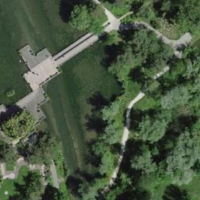
EUNIS habitat code: 53
Species observed at this site:
Lythrum salicaria
Fraxinus excelsior
Alcedo atthis
Sylvia borin
Aegithalos caudatus
Apis mellifera
Trifolium pratense
Sylvia atricapilla
Asplenium trichomanes
Poecile palustris
Larus michahellis
Ardea alba
Erithacus rubecula
Hygromia cinctella
Anas castanea
Tussilago farfara
Periparus ater
Cyanistes caeruleus
Chloris chloris
Passer domesticus
Bombus terrestris
Mareca penelope
Linaria purpurea
Saxicola rubetra
Mareca strepera
Mergus merganser
Milvus milvus
Milvus migrans
Cinclus cinclus
Motacilla alba
Sciurus vulgaris
Maniola jurtina
Chroicocephalus ridibundus
Phylloscopus collybita
Taxus baccata
Pararge aegeria
Gallinula chloropus
Crocus tommasinianus
Sitta europaea
Falco tinnunculus
Acrocephalus scirpaceus
Ficedula hypoleuca
Alopochen aegyptiaca
Anas platyrhynchos
Aythya ferina
Streptopelia decaocto
Medicago lupulina
Cyaniris semiargus
Aythya fuligula
Petasites hybridus
Regulus ignicapilla
Carduelis carduelis
Paeonia officinalis
Phalacrocorax carbo
Veronica persica
Philanthus triangulum
Polyommatus icarus
Ciconia ciconia
Cardamine heptaphylla
Corvus corone
Pinus sylvestris
Larix decidua
Mahonia aquifolium
Fagus sylvatica
Cygnus olor
Phoenicurus ochruros
Geum urbanum
Cyclamen coum
Sceliphron caementarium
Corvus corax
Sturnus vulgaris
Troglodytes troglodytes
Corvus frugilegus
Dipsacus fullonum
Turdus merula
Hirundo rustica
Turdus pilaris
Gunnera tinctoria
Coccothraustes coccothraustes
Leucojum vernum
Delichon urbicum
Tachybaptus ruficollis
Certhia brachydactyla
Fulica atra
Viburnum tinus
Dendrocopos major
Bombus pratorum
Turdus viscivorus
Buteo buteo
Dendrocoptes medius
Vinca major
Pica pica
Garrulus glandarius
Columba livia
Picus viridis
Galanthus nivalis
Primula vulgaris
Prunus mahaleb
Motacilla cinerea
Betula pendula
Iris sibirica
Fringilla coelebs
Clematis vitalba
Aruncus dioicus
Coloeus monedula
Columba palumbus
Filipendula ulmaria
Fringilla montifringilla
Parus major
Pieris napi
Spatula hottentota
Anser indicus
Accipiter nisus